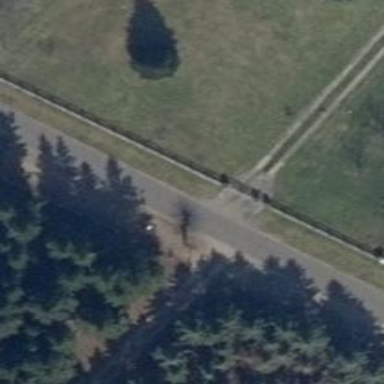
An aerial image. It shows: Driveway leading to service road.